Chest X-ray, PA view. Patient: 52 years old, sex M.
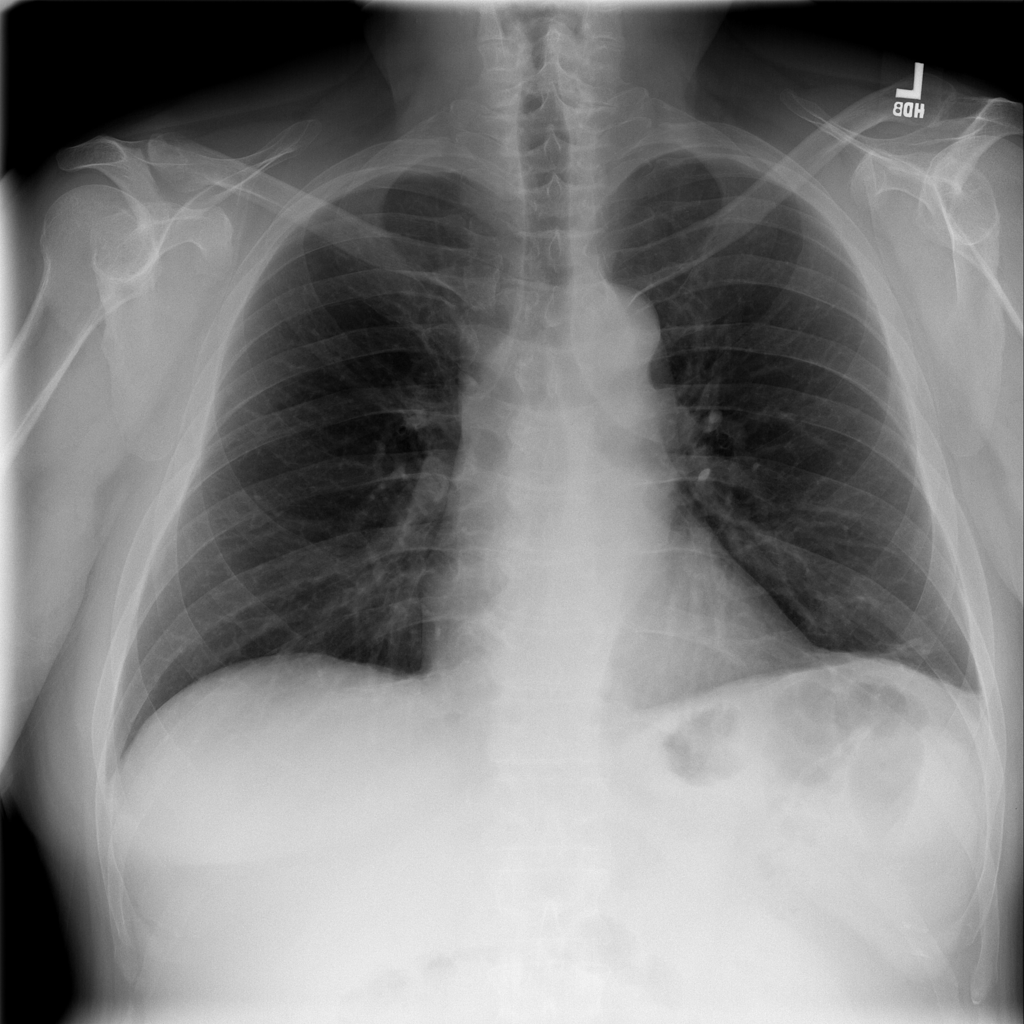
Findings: Atelectasis